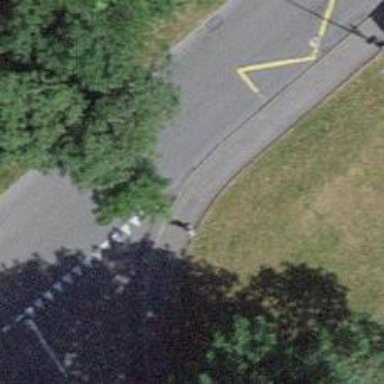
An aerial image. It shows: Kerb barrier.